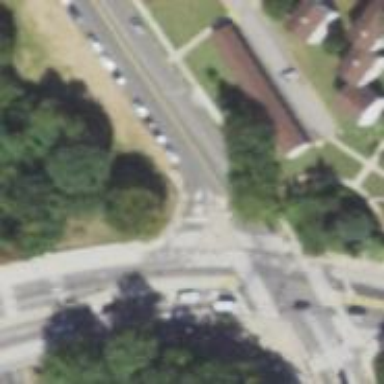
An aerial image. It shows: Footway located on traffic island.